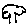
Label: tree